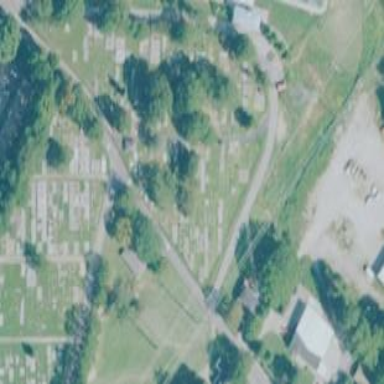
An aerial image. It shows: Cemetery.